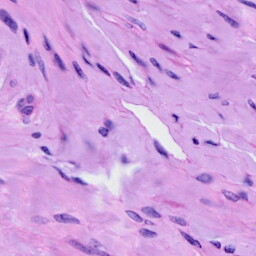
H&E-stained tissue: Cervix